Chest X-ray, PA view. Patient: 44 years old, sex M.
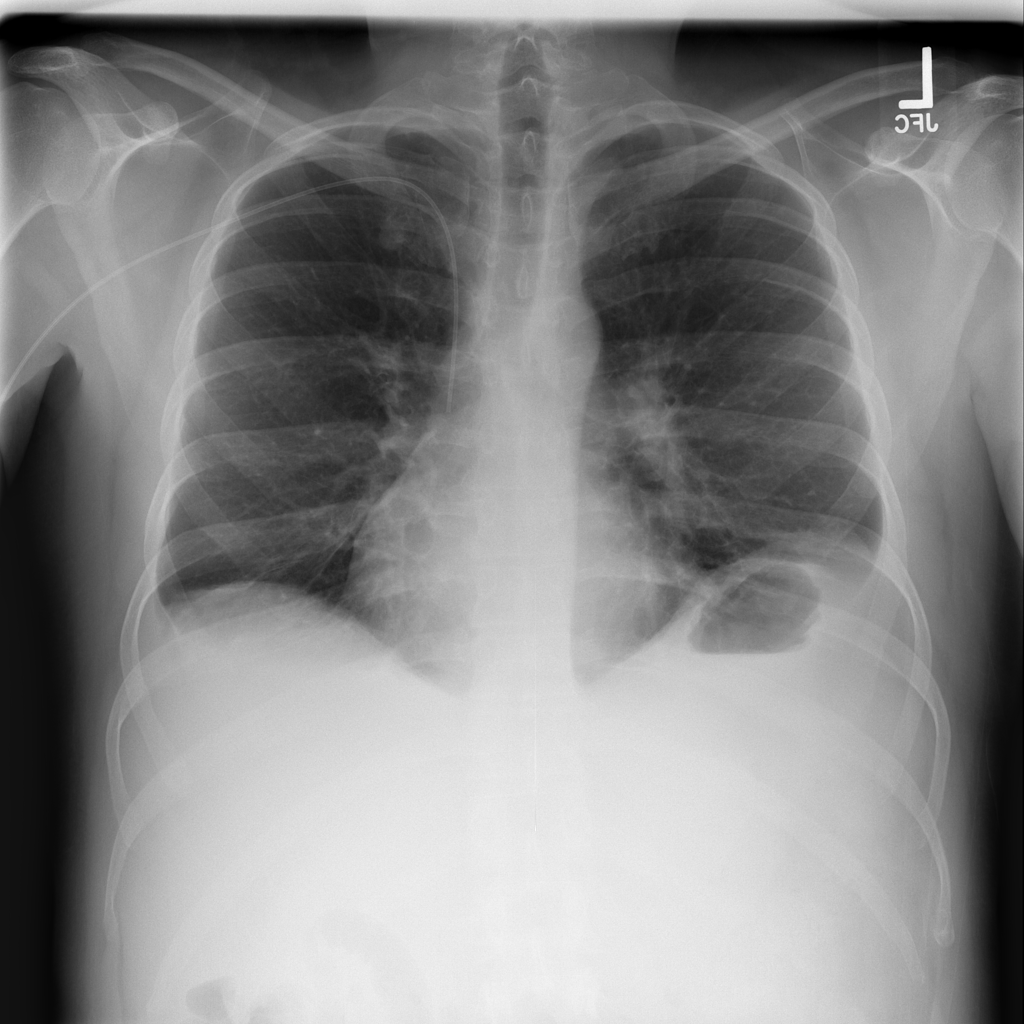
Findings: No Finding